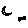
Label: moon